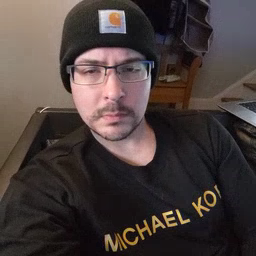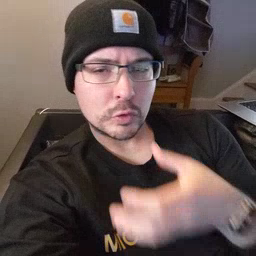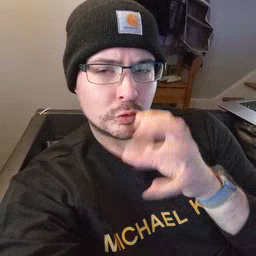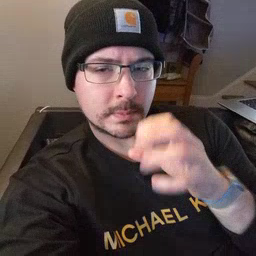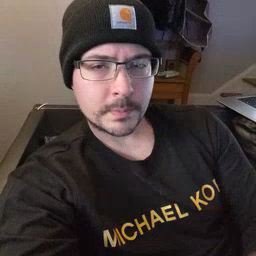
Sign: drink